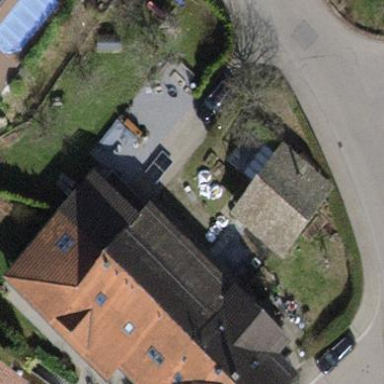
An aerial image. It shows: House with skillion roof shape.